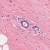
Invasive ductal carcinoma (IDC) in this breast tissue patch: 0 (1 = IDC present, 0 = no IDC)